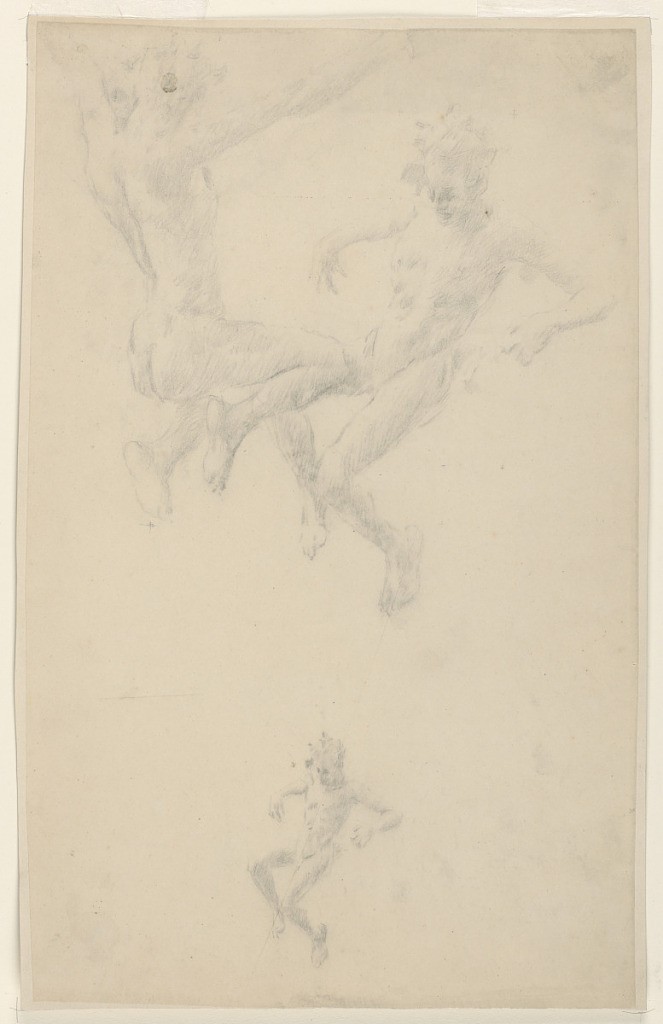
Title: Study for a group, “Vintage Festival,” Mendelssohn Glee Club, New York, NY
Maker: Robert Frederick Blum, American, 1857–1903
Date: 1895–1898
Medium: Pastel crayon on tracing paper mounted to board
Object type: Drawing
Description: Three sketches of male figures posing with legs bent and arms raised. Beside a nude maenad in the post of -11 is shown another seated one who sleeps or is drunk. She is shown obliquely from the front and a part of ther right leg is covered by the legs of the left maenad. Bottom: the second maenad is shown somewhat less in profile.